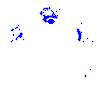
Particle: proton